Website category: university
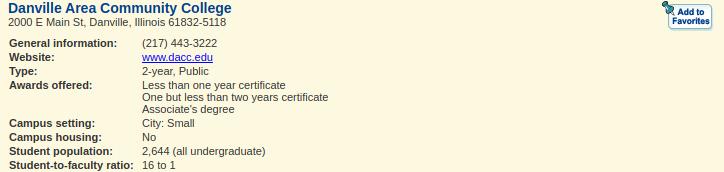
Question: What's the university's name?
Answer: Danville Area Community College

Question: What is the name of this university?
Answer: Danville Area Community College

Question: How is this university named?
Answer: Danville Area Community College

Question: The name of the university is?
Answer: Danville Area Community College

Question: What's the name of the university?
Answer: Danville Area Community College

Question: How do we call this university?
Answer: Danville Area Community College

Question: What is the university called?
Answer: Danville Area Community College

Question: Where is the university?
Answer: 2000 E Main St, Danville, Illinois 61832-5118

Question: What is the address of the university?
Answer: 2000 E Main St, Danville, Illinois 61832-5118

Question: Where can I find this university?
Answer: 2000 E Main St, Danville, Illinois 61832-5118

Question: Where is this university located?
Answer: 2000 E Main St, Danville, Illinois 61832-5118

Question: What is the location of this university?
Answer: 2000 E Main St, Danville, Illinois 61832-5118

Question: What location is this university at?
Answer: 2000 E Main St, Danville, Illinois 61832-5118

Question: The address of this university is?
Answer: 2000 E Main St, Danville, Illinois 61832-5118

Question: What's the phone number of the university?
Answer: (217) 443-3222

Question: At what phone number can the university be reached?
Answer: (217) 443-3222

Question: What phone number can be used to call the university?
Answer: (217) 443-3222

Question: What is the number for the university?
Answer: (217) 443-3222

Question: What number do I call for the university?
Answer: (217) 443-3222

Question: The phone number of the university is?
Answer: (217) 443-3222

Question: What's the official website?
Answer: www.dacc.edu

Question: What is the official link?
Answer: www.dacc.edu

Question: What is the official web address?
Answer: www.dacc.edu

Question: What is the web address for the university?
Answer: www.dacc.edu

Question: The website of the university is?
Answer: www.dacc.edu

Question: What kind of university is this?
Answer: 2-year, Public

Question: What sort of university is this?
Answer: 2-year, Public

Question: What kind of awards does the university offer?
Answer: Less than one year certificate One but less than two years certificate Associate's degree

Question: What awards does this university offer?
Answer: Less than one year certificate One but less than two years certificate Associate's degree

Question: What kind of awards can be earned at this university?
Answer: Less than one year certificate One but less than two years certificate Associate's degree

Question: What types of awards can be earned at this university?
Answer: Less than one year certificate One but less than two years certificate Associate's degree

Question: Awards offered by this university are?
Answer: Less than one year certificate One but less than two years certificate Associate's degree

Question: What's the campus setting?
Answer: City: Small

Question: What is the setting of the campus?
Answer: City: Small

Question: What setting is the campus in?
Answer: City: Small

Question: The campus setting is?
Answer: City: Small

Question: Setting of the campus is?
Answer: City: Small

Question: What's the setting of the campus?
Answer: City: Small

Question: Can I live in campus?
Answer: No

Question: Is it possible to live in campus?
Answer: No

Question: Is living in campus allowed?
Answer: No

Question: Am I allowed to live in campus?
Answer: No

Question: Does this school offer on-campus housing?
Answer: No

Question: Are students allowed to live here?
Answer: No

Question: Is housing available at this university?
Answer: No

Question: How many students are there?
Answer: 2,644 (all undergraduate)

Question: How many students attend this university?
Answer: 2,644 (all undergraduate)

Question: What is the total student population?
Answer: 2,644 (all undergraduate)

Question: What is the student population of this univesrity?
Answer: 2,644 (all undergraduate)

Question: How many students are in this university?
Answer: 2,644 (all undergraduate)

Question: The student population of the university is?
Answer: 2,644 (all undergraduate)

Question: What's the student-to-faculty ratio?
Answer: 16 to 1

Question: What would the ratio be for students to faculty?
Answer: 16 to 1

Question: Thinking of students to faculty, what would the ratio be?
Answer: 16 to 1

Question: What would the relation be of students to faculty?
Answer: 16 to 1

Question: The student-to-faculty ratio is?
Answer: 16 to 1

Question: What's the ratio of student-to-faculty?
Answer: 16 to 1

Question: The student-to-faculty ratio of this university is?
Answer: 16 to 1